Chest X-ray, PA view. Patient: 57 years old, sex F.
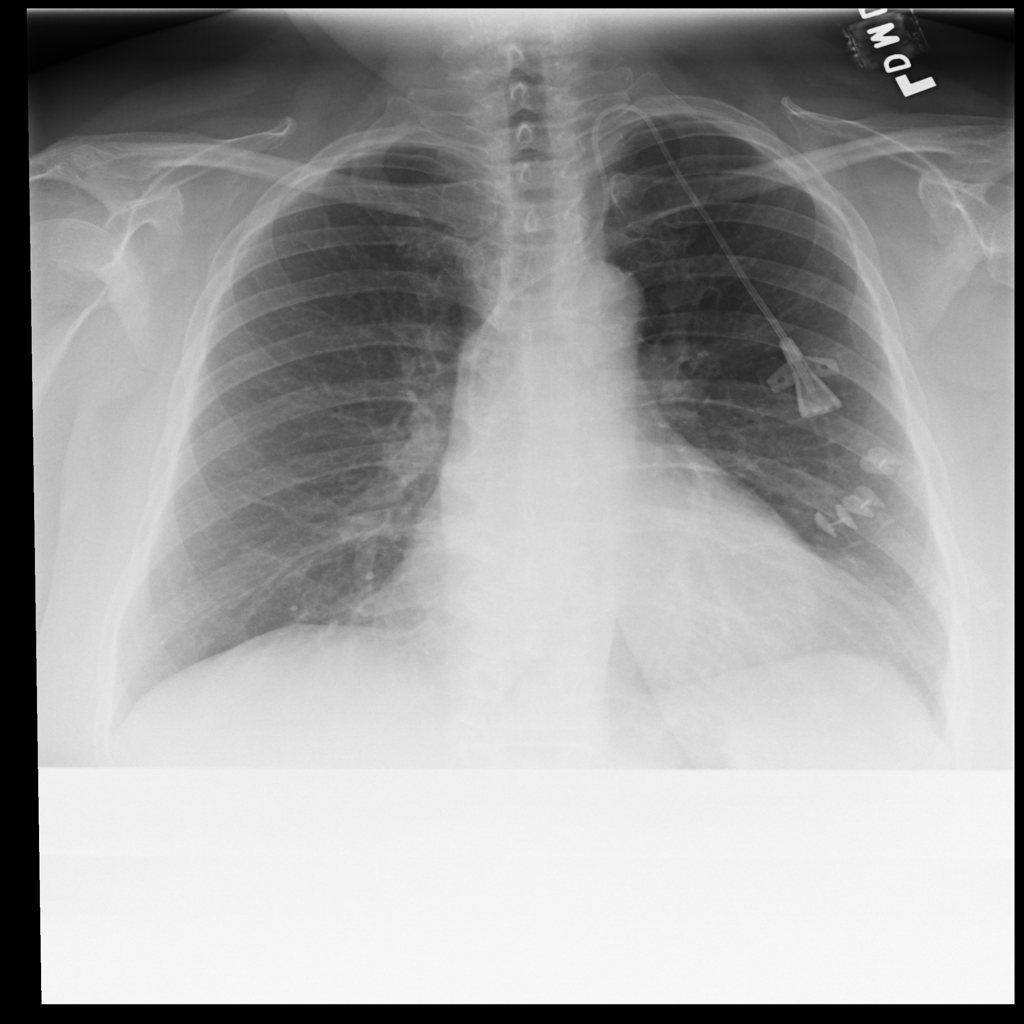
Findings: No Finding